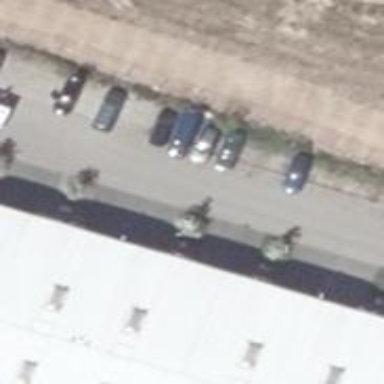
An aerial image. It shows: Car repair shop.